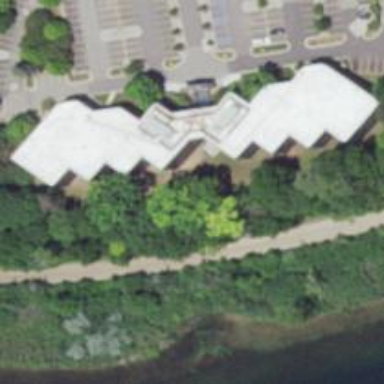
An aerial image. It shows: Building.